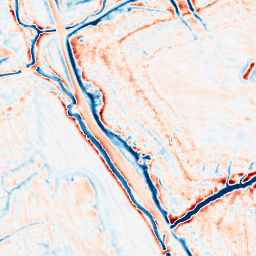
Category: edge_preserving
Decomposition family: bilateral
Decomposition parameters: d: 15
sigma_color: 150
sigma_space: 100
Upsampling method: fft_zeropad
Upsampling parameters: scale: 2
Upsampling scale: 2